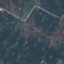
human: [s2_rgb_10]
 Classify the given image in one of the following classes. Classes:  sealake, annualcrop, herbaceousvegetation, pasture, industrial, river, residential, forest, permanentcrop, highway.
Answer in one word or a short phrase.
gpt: PermanentCrop